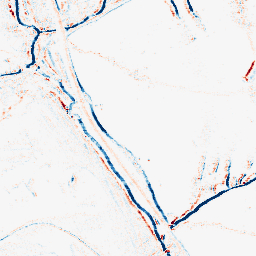
Category: morphological
Decomposition family: morphological_rect
Decomposition parameters: operation: average
width: 5
height: 3
Upsampling method: sinc_blackman
Upsampling parameters: scale: 2
kernel_size: 16
Upsampling scale: 2